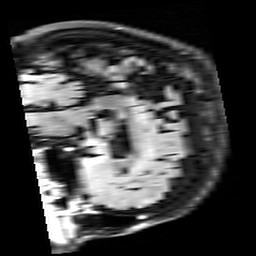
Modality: FLAIR
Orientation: sagittal
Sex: male
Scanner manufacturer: siemens
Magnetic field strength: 3 T
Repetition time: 10 s
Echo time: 0.09 s